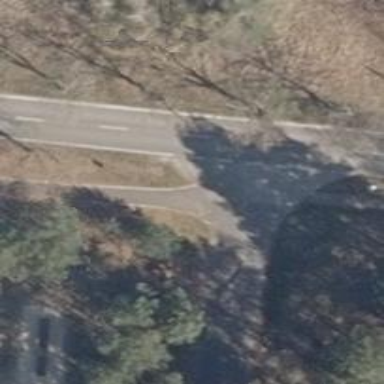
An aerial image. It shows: Paved residential road.